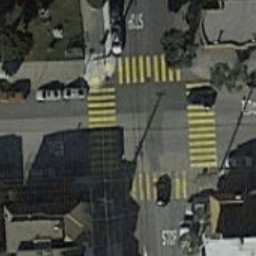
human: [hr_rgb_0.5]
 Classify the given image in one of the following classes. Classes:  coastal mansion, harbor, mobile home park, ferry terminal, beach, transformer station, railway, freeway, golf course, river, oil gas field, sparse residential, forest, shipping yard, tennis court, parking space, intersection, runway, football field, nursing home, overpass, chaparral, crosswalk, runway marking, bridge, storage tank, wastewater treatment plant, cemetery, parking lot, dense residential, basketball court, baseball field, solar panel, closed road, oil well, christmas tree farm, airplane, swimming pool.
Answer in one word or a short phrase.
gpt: crosswalk